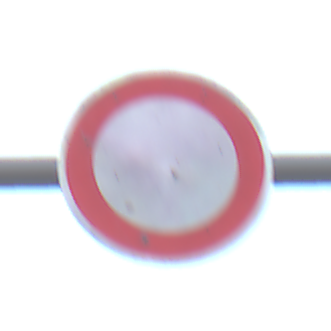
Verkehrszeichen: VerbotFahrzeugeAllerArt
Umgebung: Outdoor, Nature
Tageszeit: SunriseSunset
Wetter: Clear
Licht: Natural
Jahreszeit: NotSpecified
Kontrast: LowContrast